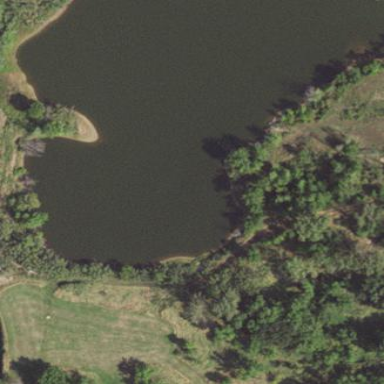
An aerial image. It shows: Serene lake surrounded by nature.